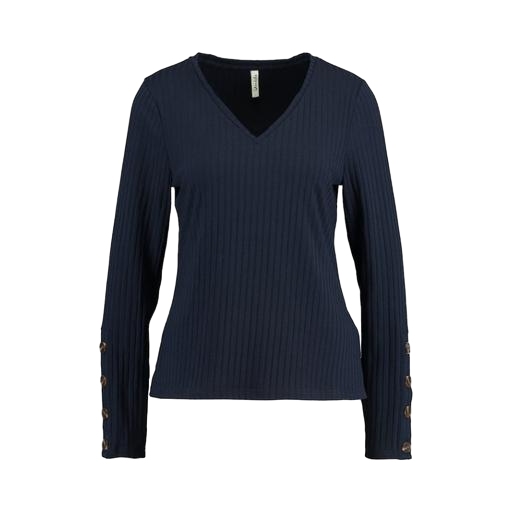
long-sleeve t-shirt only macy, blue still long-sleeved top, blue v-neck top only macy, white background